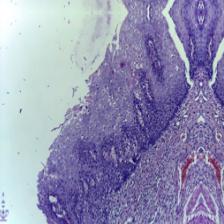
Diagnosis: Normal